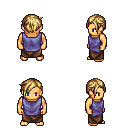
a pixel art fantasy rpg character, male body template, human, tanned skin, chain tabard jacket, robe skirt, blonde pixie cut hairstyle, four views (front, back, left, right), 2x2 character sprite sheet, small pixel art, hard edges, no anti-aliasing